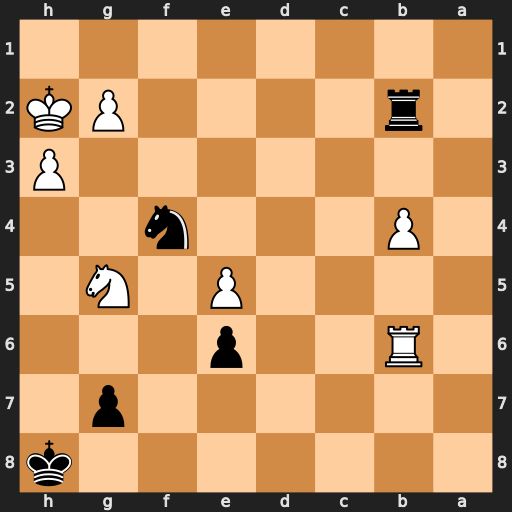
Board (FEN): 7k/6p1/1R2p3/4P1N1/1P3n2/7P/1r4PK/8
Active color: b
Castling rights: -
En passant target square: -
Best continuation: Rxg2+ Kh1 Rxg5